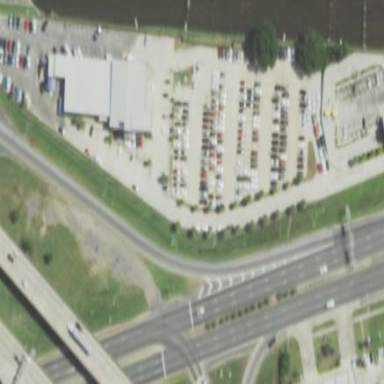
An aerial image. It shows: Car shop.